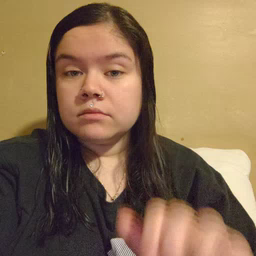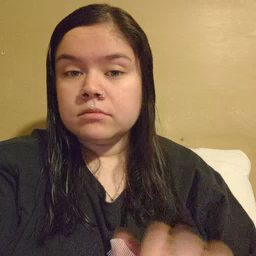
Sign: thankyou